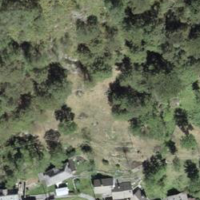
EUNIS habitat code: 41
Species observed at this site:
Sturnus vulgaris